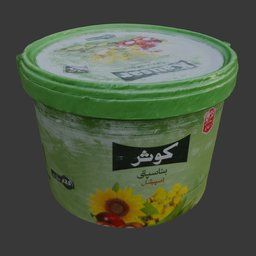
Label: tools